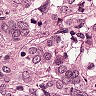
Metastatic tissue present: yes